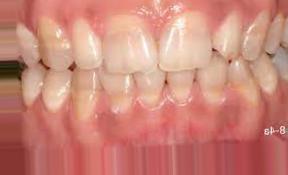
Condition: Tooth Discoloration